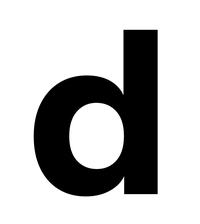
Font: InstrumentSans_Bold